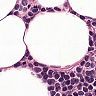
Metastatic tissue present: no